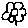
Label: flower